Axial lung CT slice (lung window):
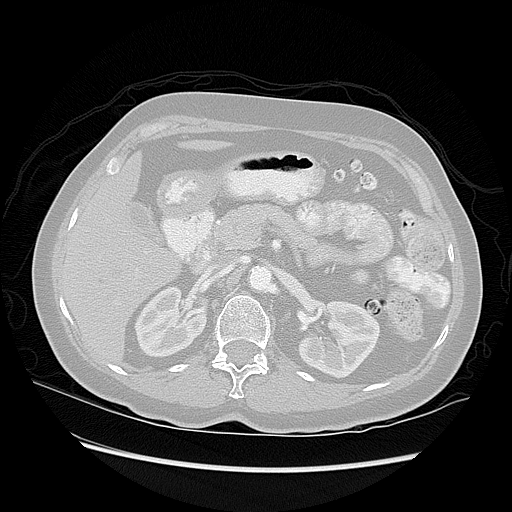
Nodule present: no